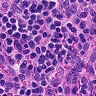
Metastatic tissue present: no